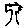
Label: tree